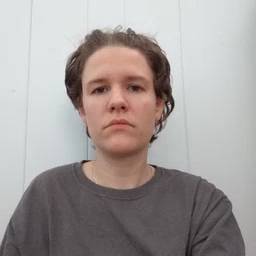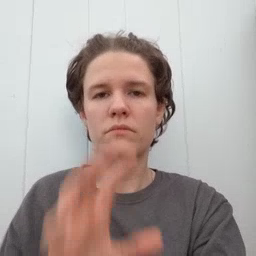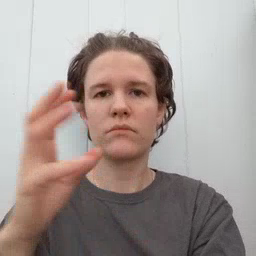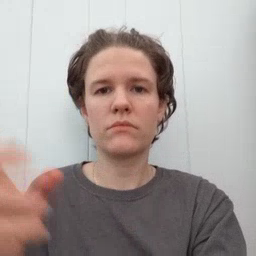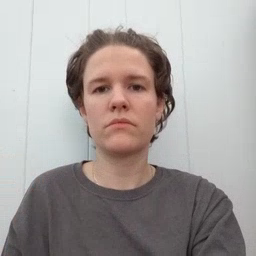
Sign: cloud